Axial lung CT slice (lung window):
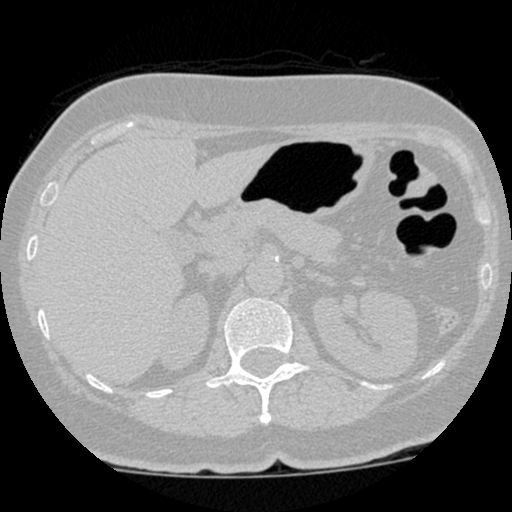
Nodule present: no